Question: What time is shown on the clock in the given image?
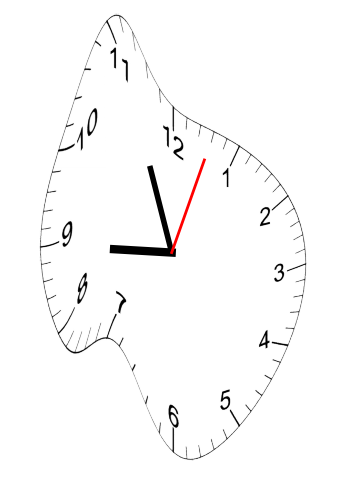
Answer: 08:56:03